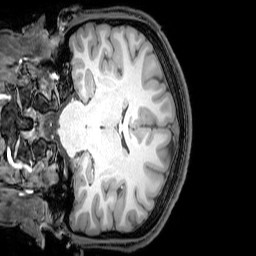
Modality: T1w
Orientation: coronal
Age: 20
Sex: male
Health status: healthy
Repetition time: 0.081 s
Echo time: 0.037 s